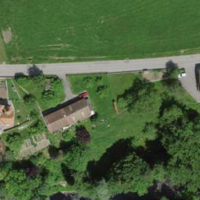
EUNIS habitat code: 24
Species observed at this site:
Hedera helix